Question: Folks, I have text on a div that has transform: rotate(3deg). In Firefox, the text is rendered wavy. Removing the transform to the div fixes the waviness. Is there a way for me to have my cake and eat it too?
HTML:
'''
<div class="card turn-right">
<div class="card-text">
<p>Blah. Blah. Blah.</p>
</div>
</div>
'''
CSS:
'''
.card {
display: block;
width: 550px;
height: 375px;
}
.turn-right {
-webkit-transform: rotate(3deg);
-moz-transform: rotate(3deg);
-ms-transform: rotate(3deg);
-o-transform: rotate(3deg);
transform: rotate(3deg);
}
'''
Additional information: I have to use a @font-face for this project.

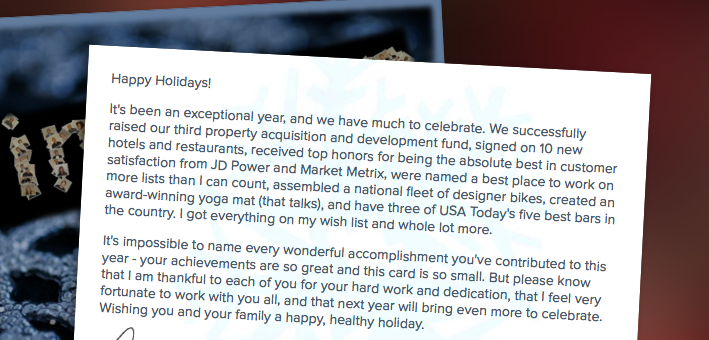
Answer: Try adding perspective
'''
.turn-right {
-webkit-transform: perspective(9999px) rotate(3deg);
transform: perspective(9999px) rotate(3deg);
}
'''
No need for -moz-transform in modern browsers
By the way, the same bug is present in webkit browsers.
Why does this work ?
I don't have a real answer, because I don't have the source for the browser. But my guess is the following. The browsers have a very good rendering engine, that can do lots of things, and does it pretty well. But doing all this is most of the time expensive (read: ). So, most of the time it is trying to guess: is this really necessary ? Do I really need to calculate the xxxx of the yyyy in the zzzz to display this ?
And some of the bugs come from that guess being incorrect, and omiting a necesary calculus.
The solution then, is to put there something that makes the browser rendering engine think "wait, I really need to calculate that, that is not the easy case".
Also in this line are fixes like or or . What is the sense in translating something 0px ? They force the browser to do something the complicated way instead of the easy way, and solve - optimize the result.